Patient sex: F
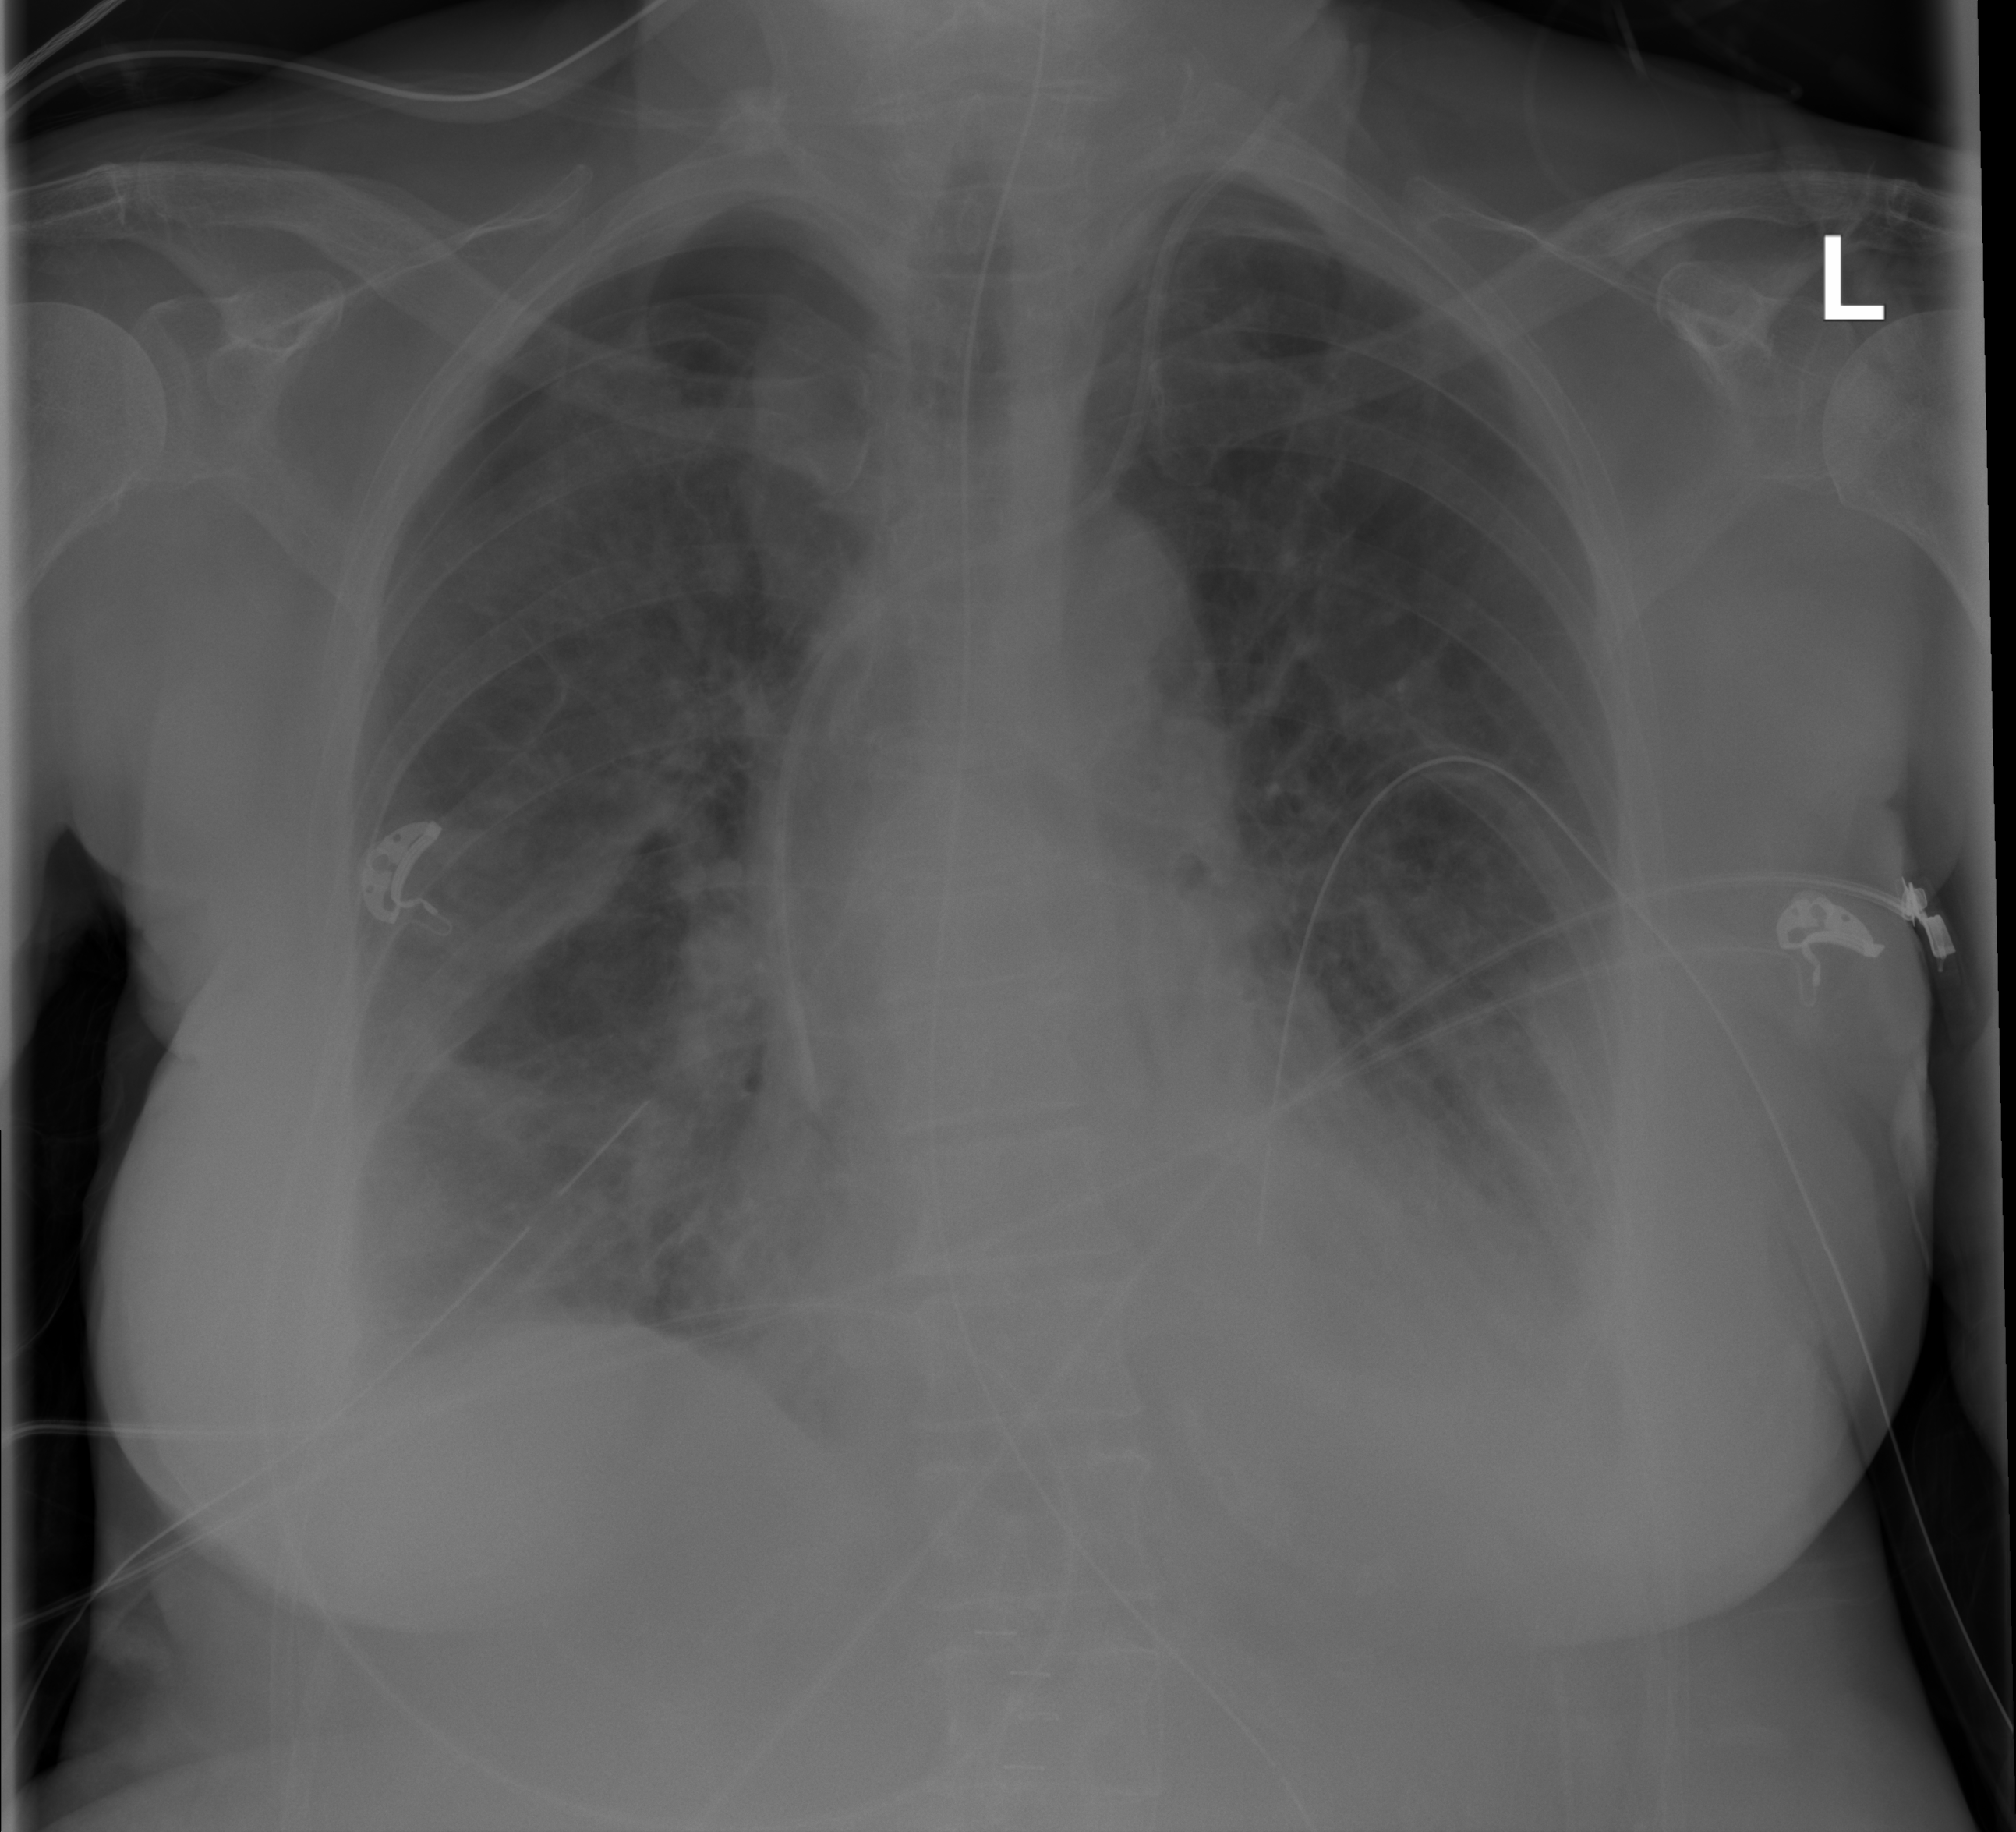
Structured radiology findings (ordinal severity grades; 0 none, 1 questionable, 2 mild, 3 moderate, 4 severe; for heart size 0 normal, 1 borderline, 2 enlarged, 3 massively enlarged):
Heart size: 1
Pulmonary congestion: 2
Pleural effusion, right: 2
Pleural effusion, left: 2
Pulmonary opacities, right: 3
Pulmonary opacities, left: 2
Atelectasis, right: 3
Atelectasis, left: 3